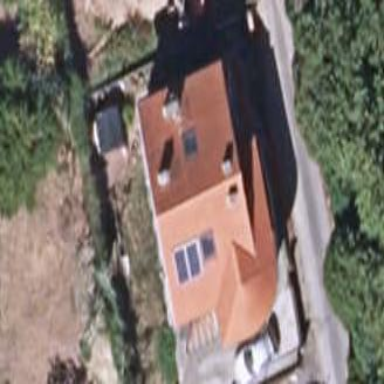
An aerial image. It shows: Simple and straightforward house.